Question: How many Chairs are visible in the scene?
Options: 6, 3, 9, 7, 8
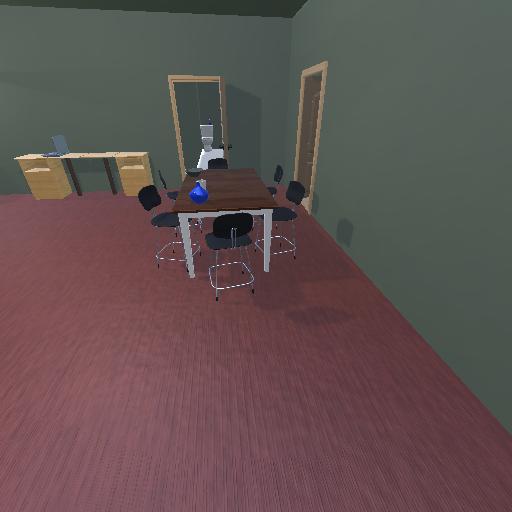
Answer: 6